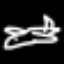
Label: airplane